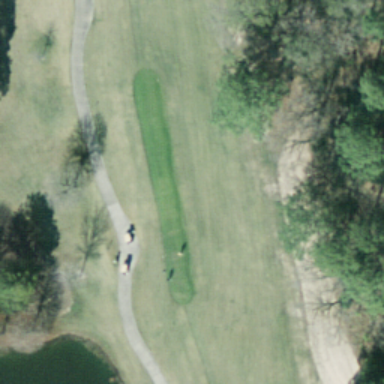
This is a part of a golf course with green turfs and a trail go through the turfs .